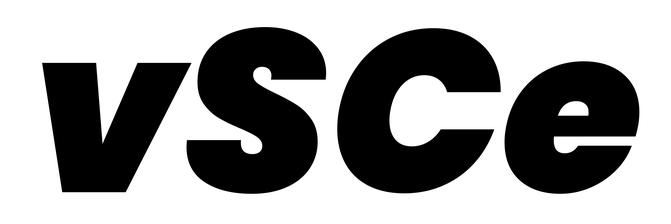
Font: Poppins-BlackItalic